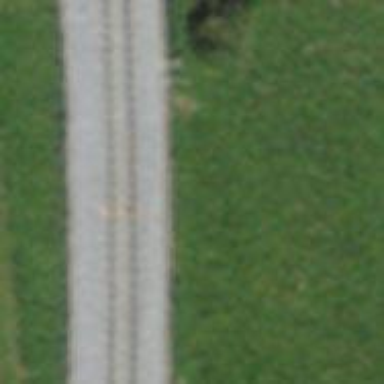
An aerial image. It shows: Narrow-gauge railway track electrified by contact line.